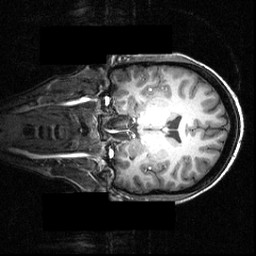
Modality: T1w
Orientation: coronal
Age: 22
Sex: female
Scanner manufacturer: siemens
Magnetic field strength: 3.951 T
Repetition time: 1.5 s
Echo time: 0.00335 s